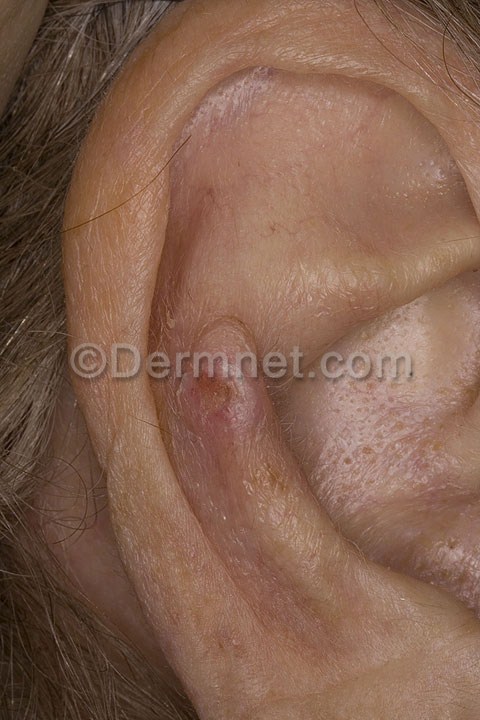
Disease: Seborrheic Keratoses and other Benign Tumors